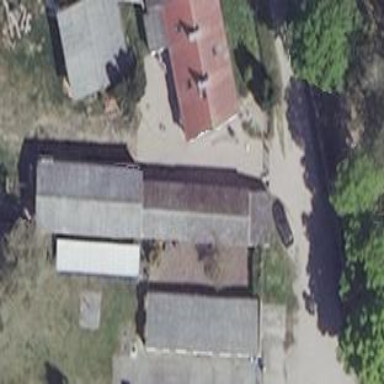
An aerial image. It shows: Gabled building.